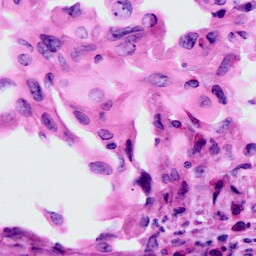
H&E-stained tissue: Cervix